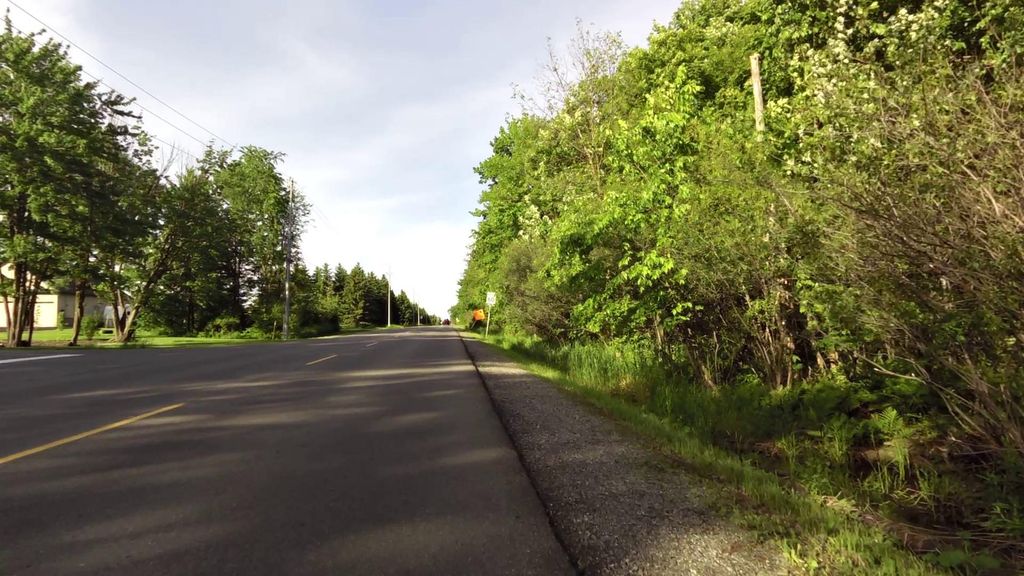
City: ottawa-gatineau